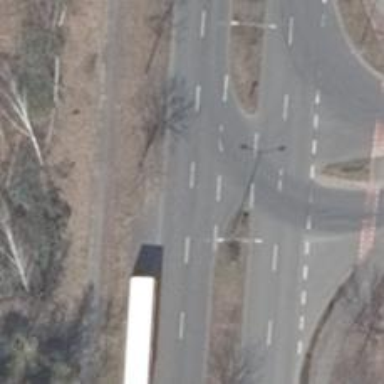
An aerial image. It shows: Tertiary road with asphalt surface.